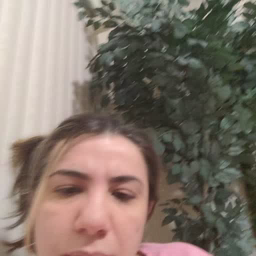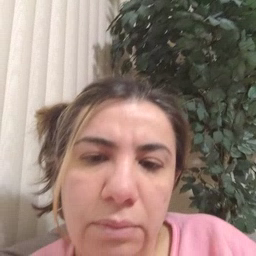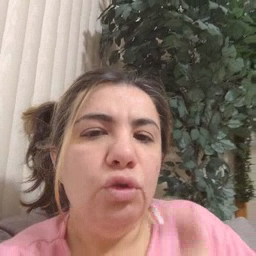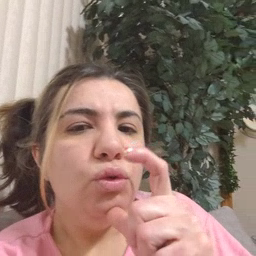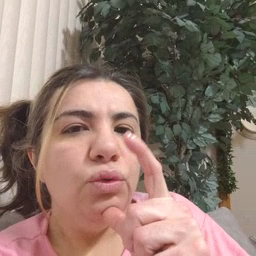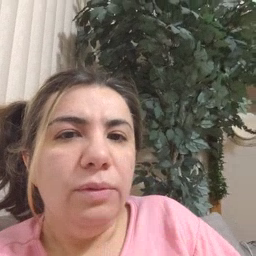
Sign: who